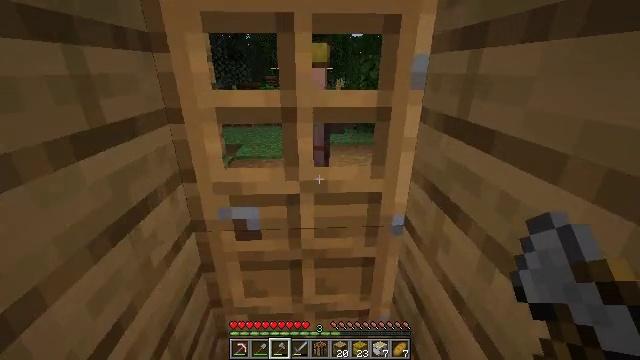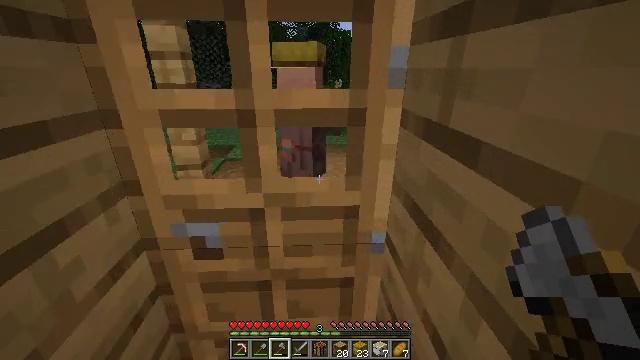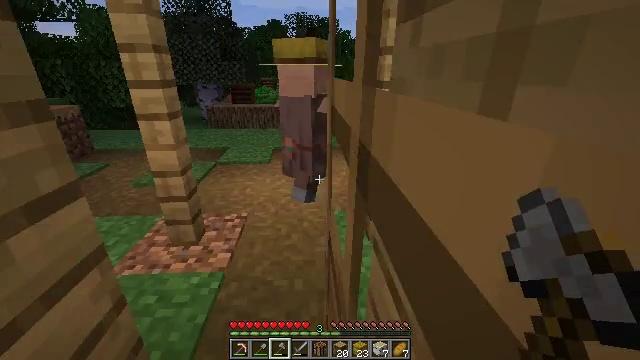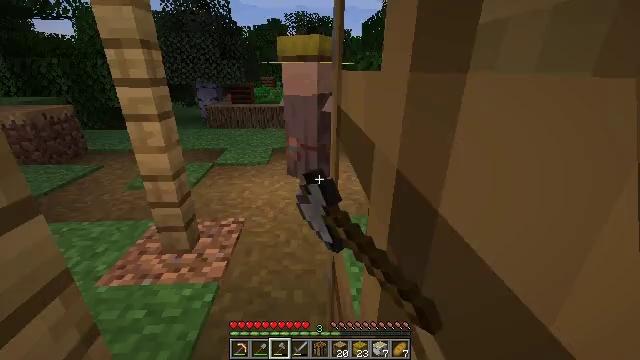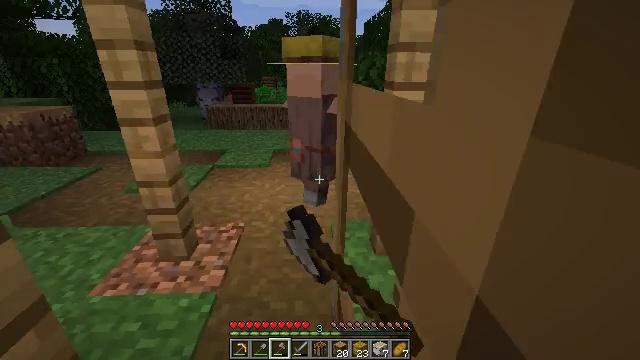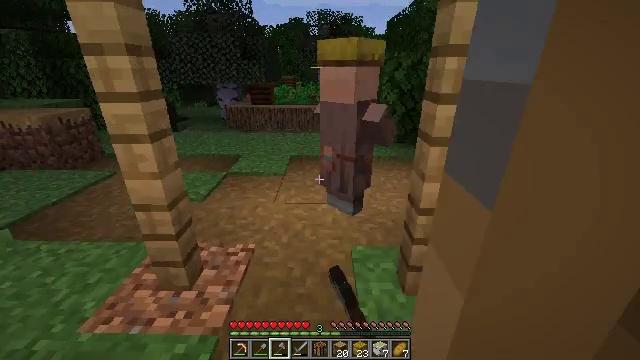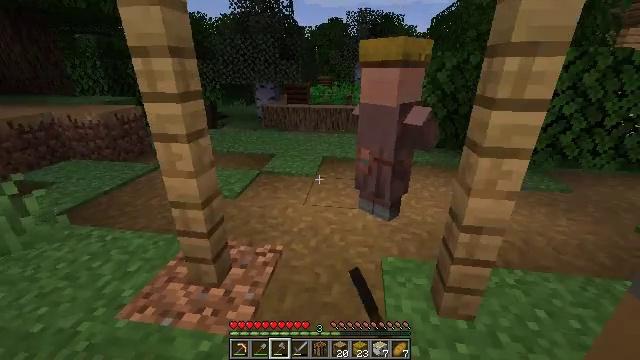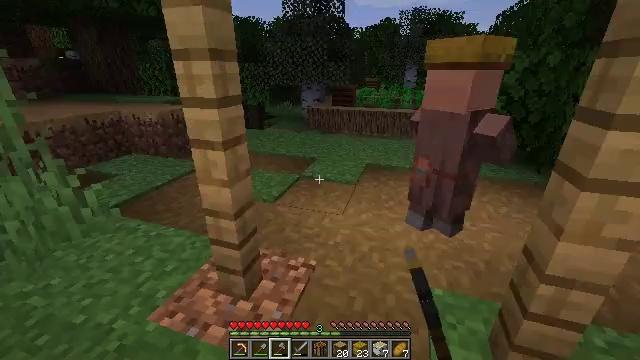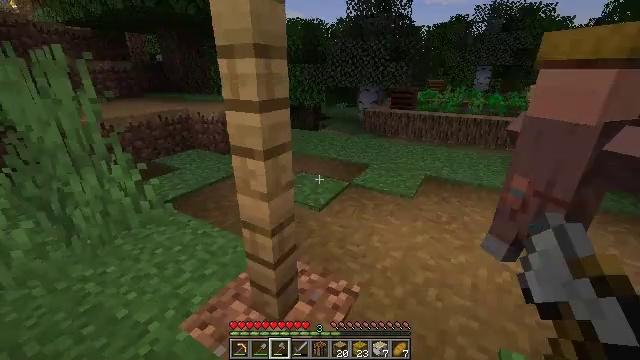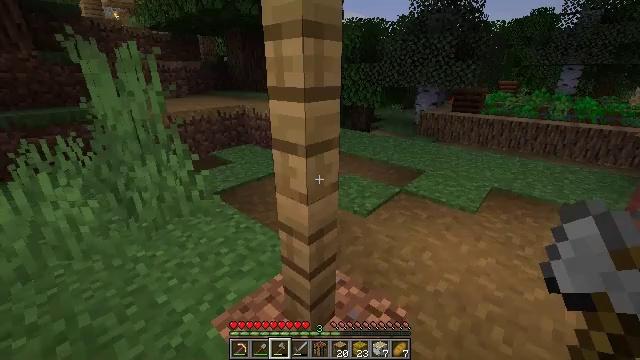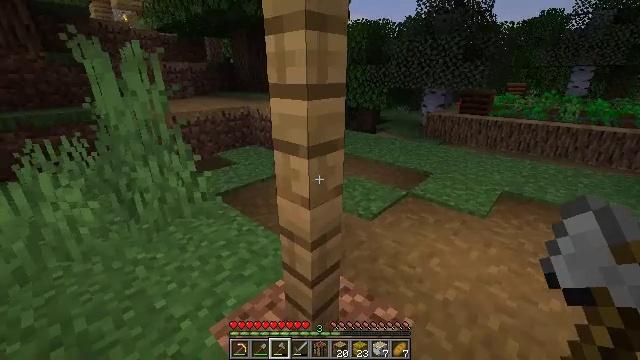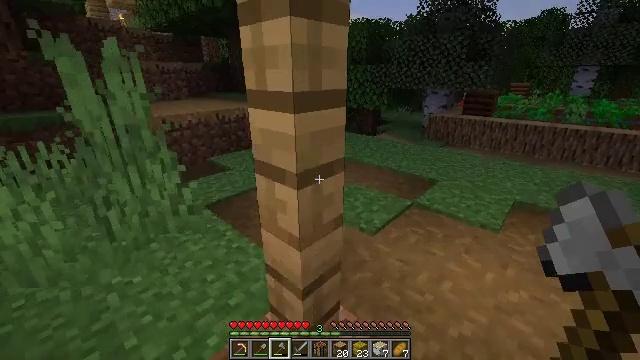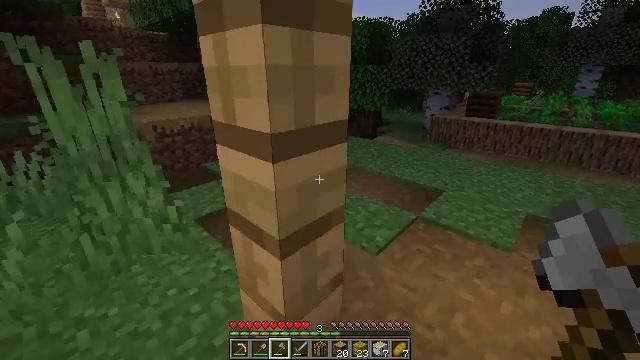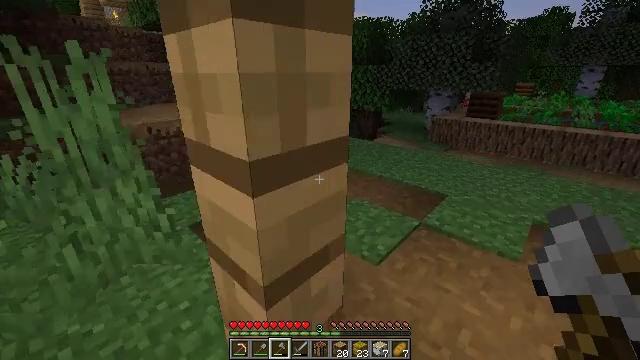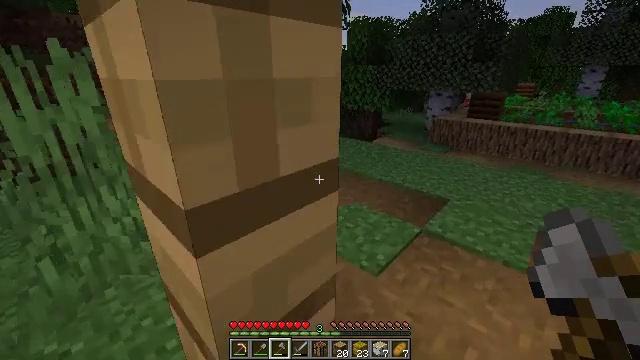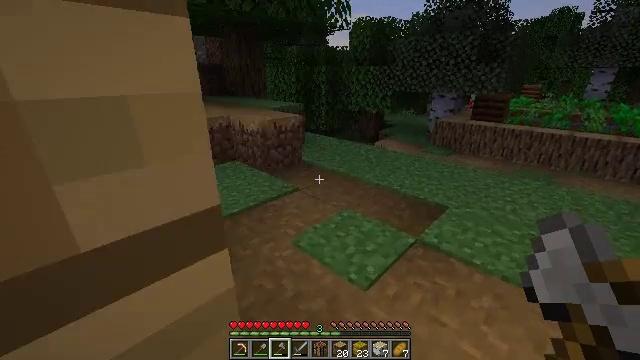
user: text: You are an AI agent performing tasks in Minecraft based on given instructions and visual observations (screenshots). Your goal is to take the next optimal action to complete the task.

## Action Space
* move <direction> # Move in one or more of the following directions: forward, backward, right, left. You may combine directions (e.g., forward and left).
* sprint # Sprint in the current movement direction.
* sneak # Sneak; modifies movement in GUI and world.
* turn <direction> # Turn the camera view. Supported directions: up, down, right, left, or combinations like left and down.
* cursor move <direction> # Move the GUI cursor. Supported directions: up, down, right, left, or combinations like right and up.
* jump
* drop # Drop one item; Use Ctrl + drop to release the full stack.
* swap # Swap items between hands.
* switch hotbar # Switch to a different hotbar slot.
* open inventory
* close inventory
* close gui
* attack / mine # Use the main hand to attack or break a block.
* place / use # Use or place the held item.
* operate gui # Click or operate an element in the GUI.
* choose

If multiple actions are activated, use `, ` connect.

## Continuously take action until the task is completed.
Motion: motion action
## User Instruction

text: Remove the yellow bed.
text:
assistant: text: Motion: move forward and move right
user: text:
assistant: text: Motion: move forward, use / place
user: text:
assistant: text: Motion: move forward, use / place
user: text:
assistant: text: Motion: move forward, use / place
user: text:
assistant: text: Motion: move forward, turn left
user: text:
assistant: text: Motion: move forward, turn left
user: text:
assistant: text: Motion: move forward, turn left
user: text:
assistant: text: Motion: move forward, turn left
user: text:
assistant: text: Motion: move forward, turn left
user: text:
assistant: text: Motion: move forward, turn left
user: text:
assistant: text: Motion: move forward
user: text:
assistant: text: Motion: move forward
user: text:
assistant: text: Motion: move forward
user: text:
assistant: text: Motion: move forward
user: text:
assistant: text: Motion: move forward and move right
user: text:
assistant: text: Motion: move forward and move right, turn left
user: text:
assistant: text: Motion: move forward and move right, turn left and up
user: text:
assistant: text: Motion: move forward and move right, turn left and up
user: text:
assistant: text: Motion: move forward and move right, turn left and up
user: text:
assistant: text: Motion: move forward and move right, turn left and up
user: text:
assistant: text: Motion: move forward and move right, turn left and up
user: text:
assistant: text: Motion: move forward and move right, turn left and up
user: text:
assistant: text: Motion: move forward and move right, turn left
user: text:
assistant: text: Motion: move forward
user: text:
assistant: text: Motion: move forward
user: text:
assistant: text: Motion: move forward
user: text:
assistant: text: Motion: move forward
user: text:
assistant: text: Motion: move forward
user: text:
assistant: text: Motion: move forward
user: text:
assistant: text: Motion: move forward